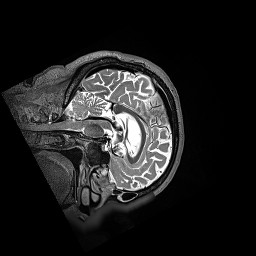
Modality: T2w
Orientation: sagittal
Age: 75
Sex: female